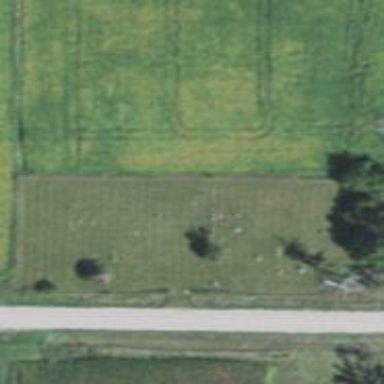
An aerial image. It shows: Cemetery.